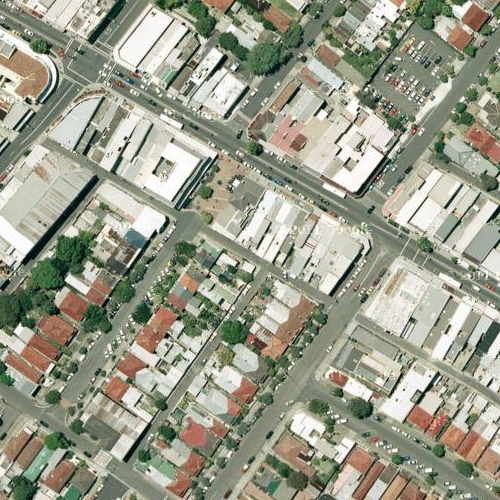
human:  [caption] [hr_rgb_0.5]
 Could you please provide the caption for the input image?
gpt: Many houses are densely arranged while the houses a separated by some roads .

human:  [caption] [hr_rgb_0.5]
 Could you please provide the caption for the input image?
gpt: A residential area with houses arranged neatly while many plants on the roadside .

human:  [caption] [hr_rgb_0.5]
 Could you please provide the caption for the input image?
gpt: A residential area with houses arranged neatly and some roads go through this area .

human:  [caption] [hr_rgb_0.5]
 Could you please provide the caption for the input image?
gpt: Lots of houses with different colours of roofs arranged densely .

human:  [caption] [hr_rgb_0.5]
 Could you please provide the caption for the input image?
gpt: A residential area with houses arranged densely .